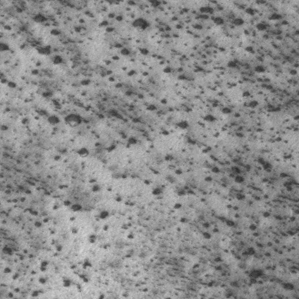
Label: frost